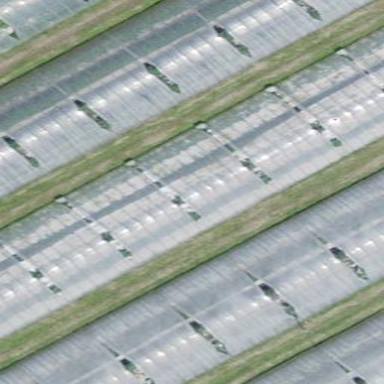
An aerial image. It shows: Greenhouse.